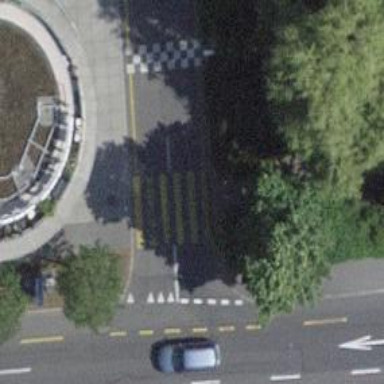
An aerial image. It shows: Kerb barrier.